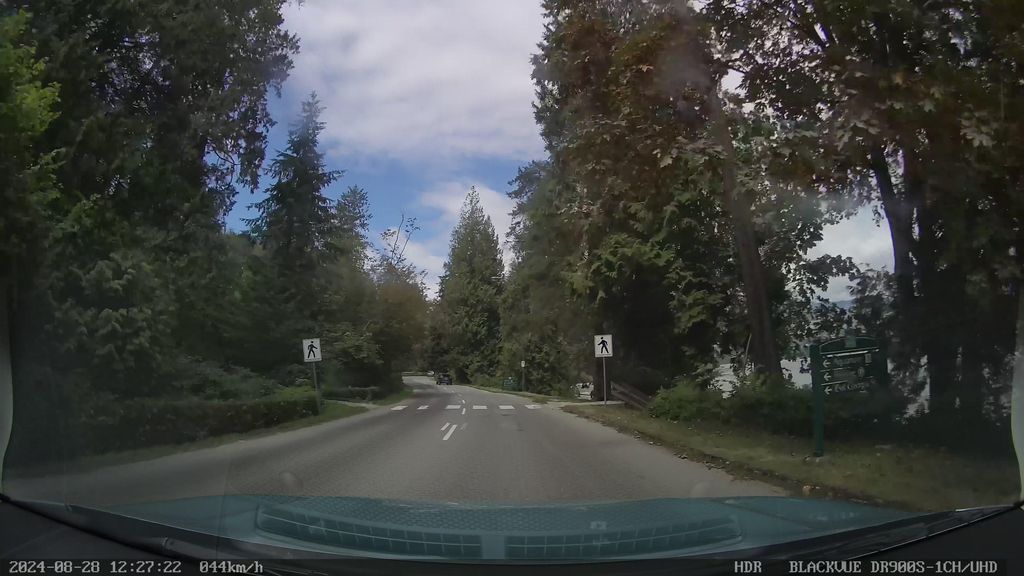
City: vancouver